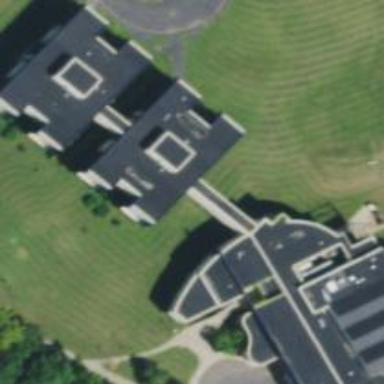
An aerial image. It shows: School building.